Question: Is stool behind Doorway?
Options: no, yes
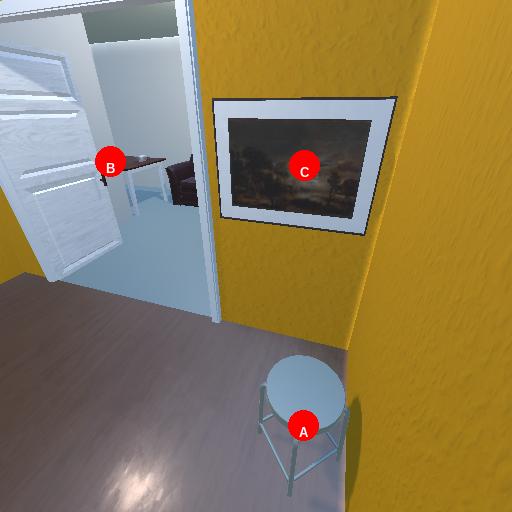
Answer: no